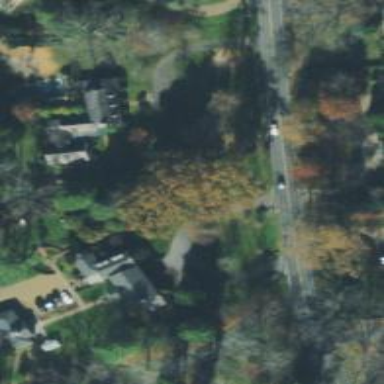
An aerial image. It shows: Driveway leading to service road.